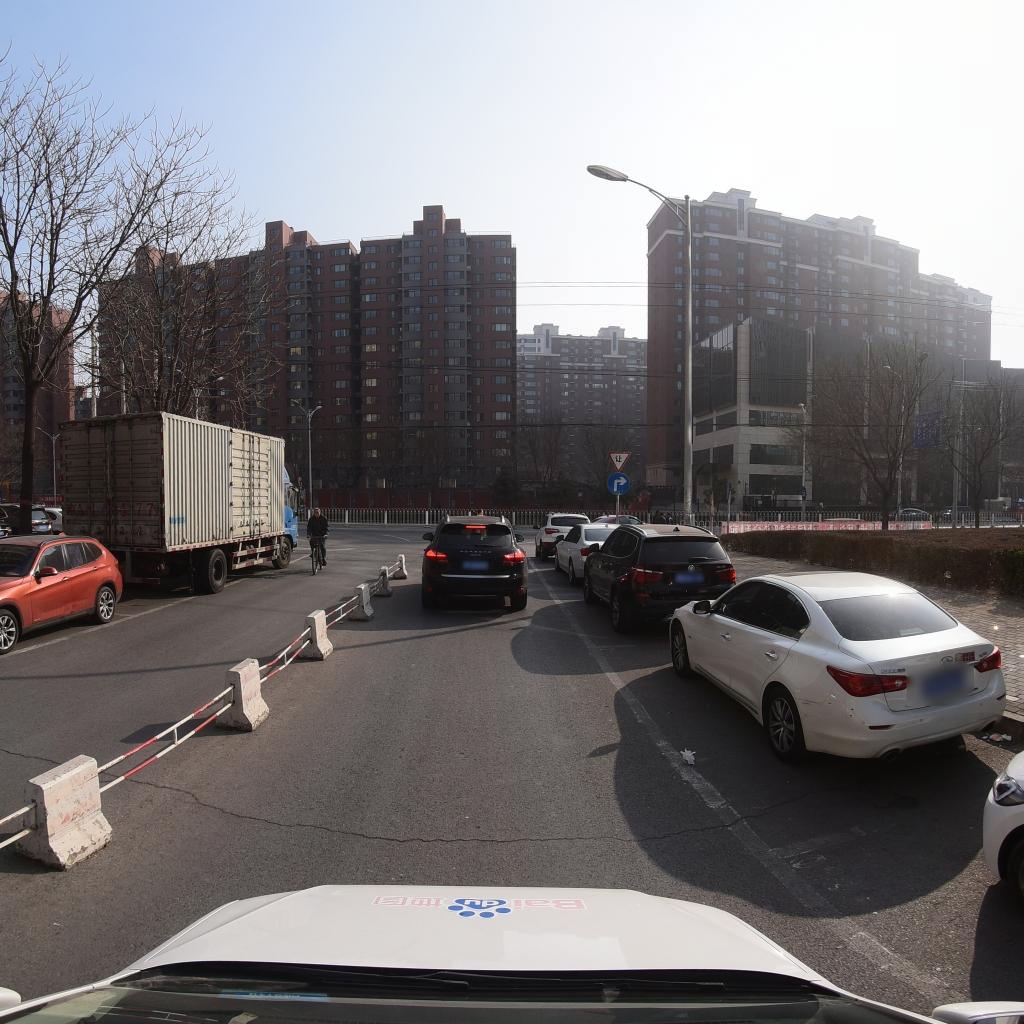
Region: Fengtai
Road damage annotations: transverse crack, transverse crack